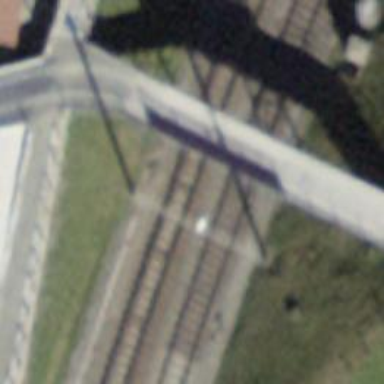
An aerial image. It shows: Railway switch.